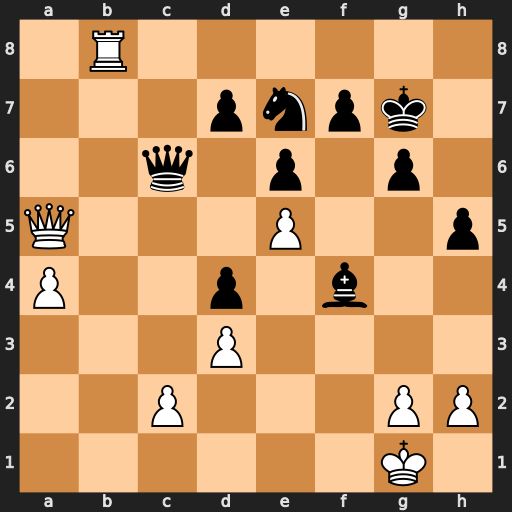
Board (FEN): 1R6/3pnpk1/2q1p1p1/Q3P2p/P2p1b2/3P4/2P3PP/6K1
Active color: w
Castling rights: -
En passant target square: -
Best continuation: Qd8 Kh6 Qf8+ Kg5 Qxe7+